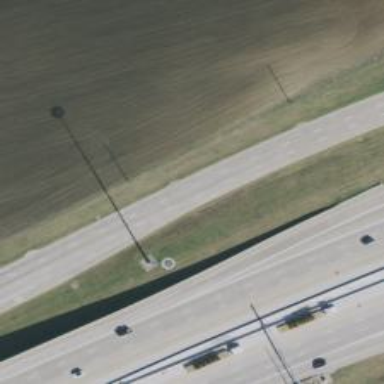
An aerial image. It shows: Secondary road with frontage road alongside.